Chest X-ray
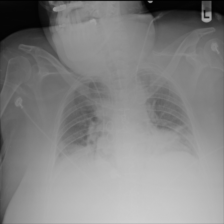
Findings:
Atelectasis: negative
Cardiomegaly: negative
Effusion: negative
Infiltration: negative
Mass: negative
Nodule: negative
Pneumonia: negative
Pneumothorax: negative
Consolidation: negative
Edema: negative
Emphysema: negative
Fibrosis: negative
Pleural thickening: negative
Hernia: negative